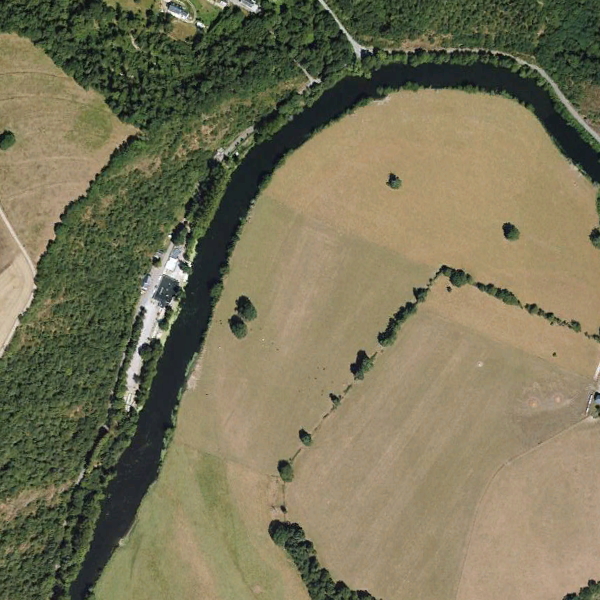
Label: River